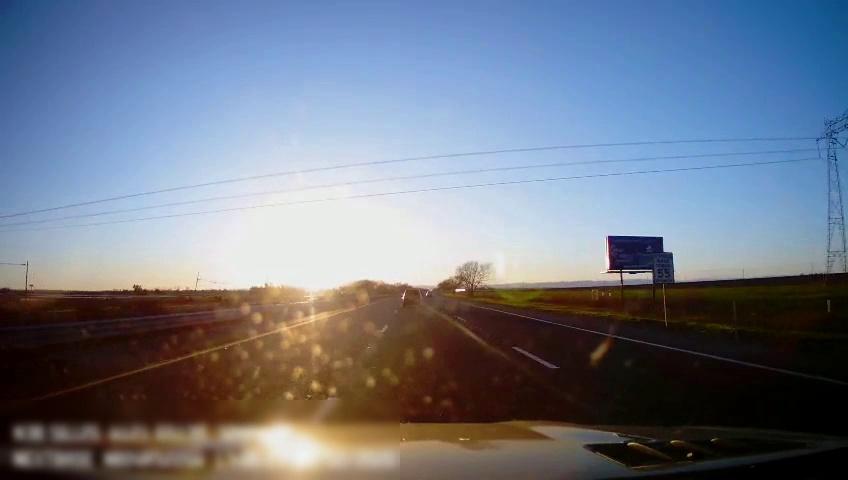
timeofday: Day
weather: Sunny
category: Drivable Space
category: Vehicles | Car
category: Lanes | Alternate Lane
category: Lanes | Current Lane
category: Lanes | Current Lane
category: Lanes | Alternate Lane
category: Traffic | Signs
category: Traffic | Signs